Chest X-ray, AP view. Patient: 62 years old, sex F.
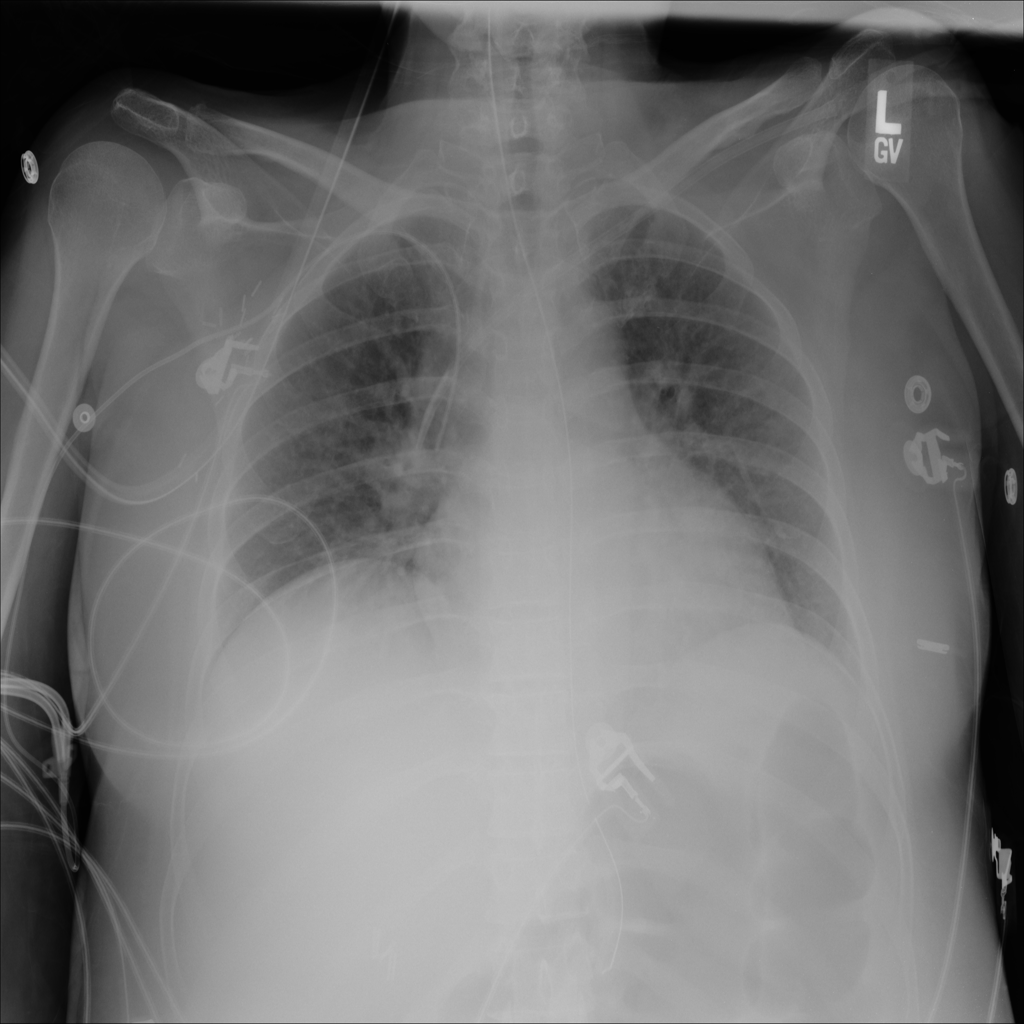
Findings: No Finding